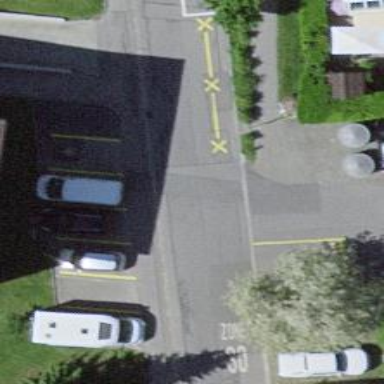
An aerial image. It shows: Asphalt road in living street.